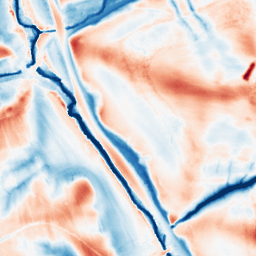
Category: edge_preserving
Decomposition family: guided
Decomposition parameters: radius: 16
eps: 0.001
Upsampling method: bilinear
Upsampling parameters: scale: 8
Upsampling scale: 8